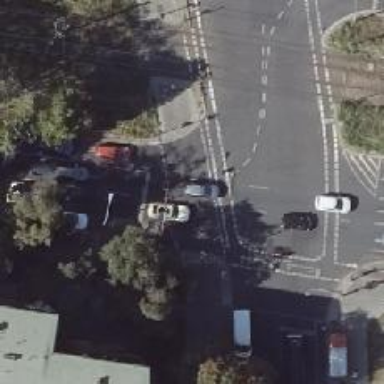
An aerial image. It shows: Road crossing with traffic signals.